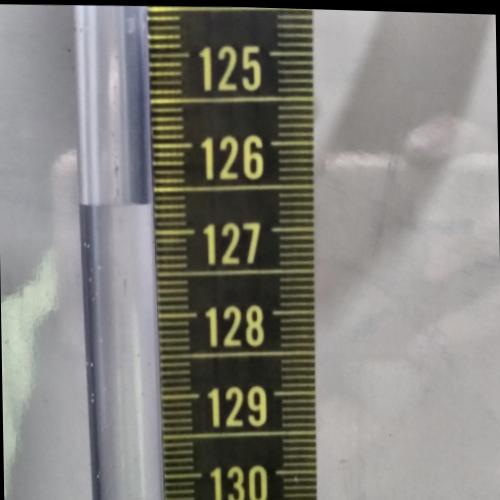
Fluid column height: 126.7 cm